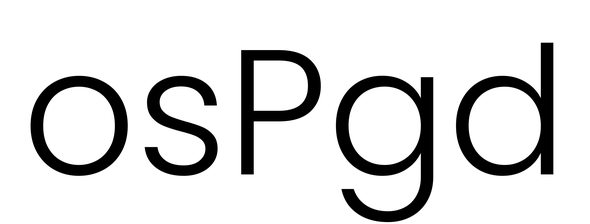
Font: Poppins-Light